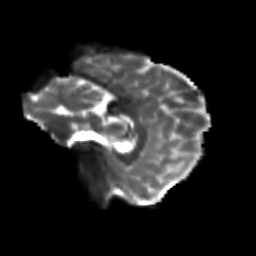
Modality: T2w
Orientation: sagittal
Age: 25
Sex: female
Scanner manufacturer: siemens
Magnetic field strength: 3 T
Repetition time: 3.5 s
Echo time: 0.104 s